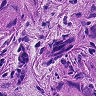
Metastatic tissue present: yes